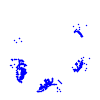
Particle: pion